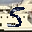
Label: 5